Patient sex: F
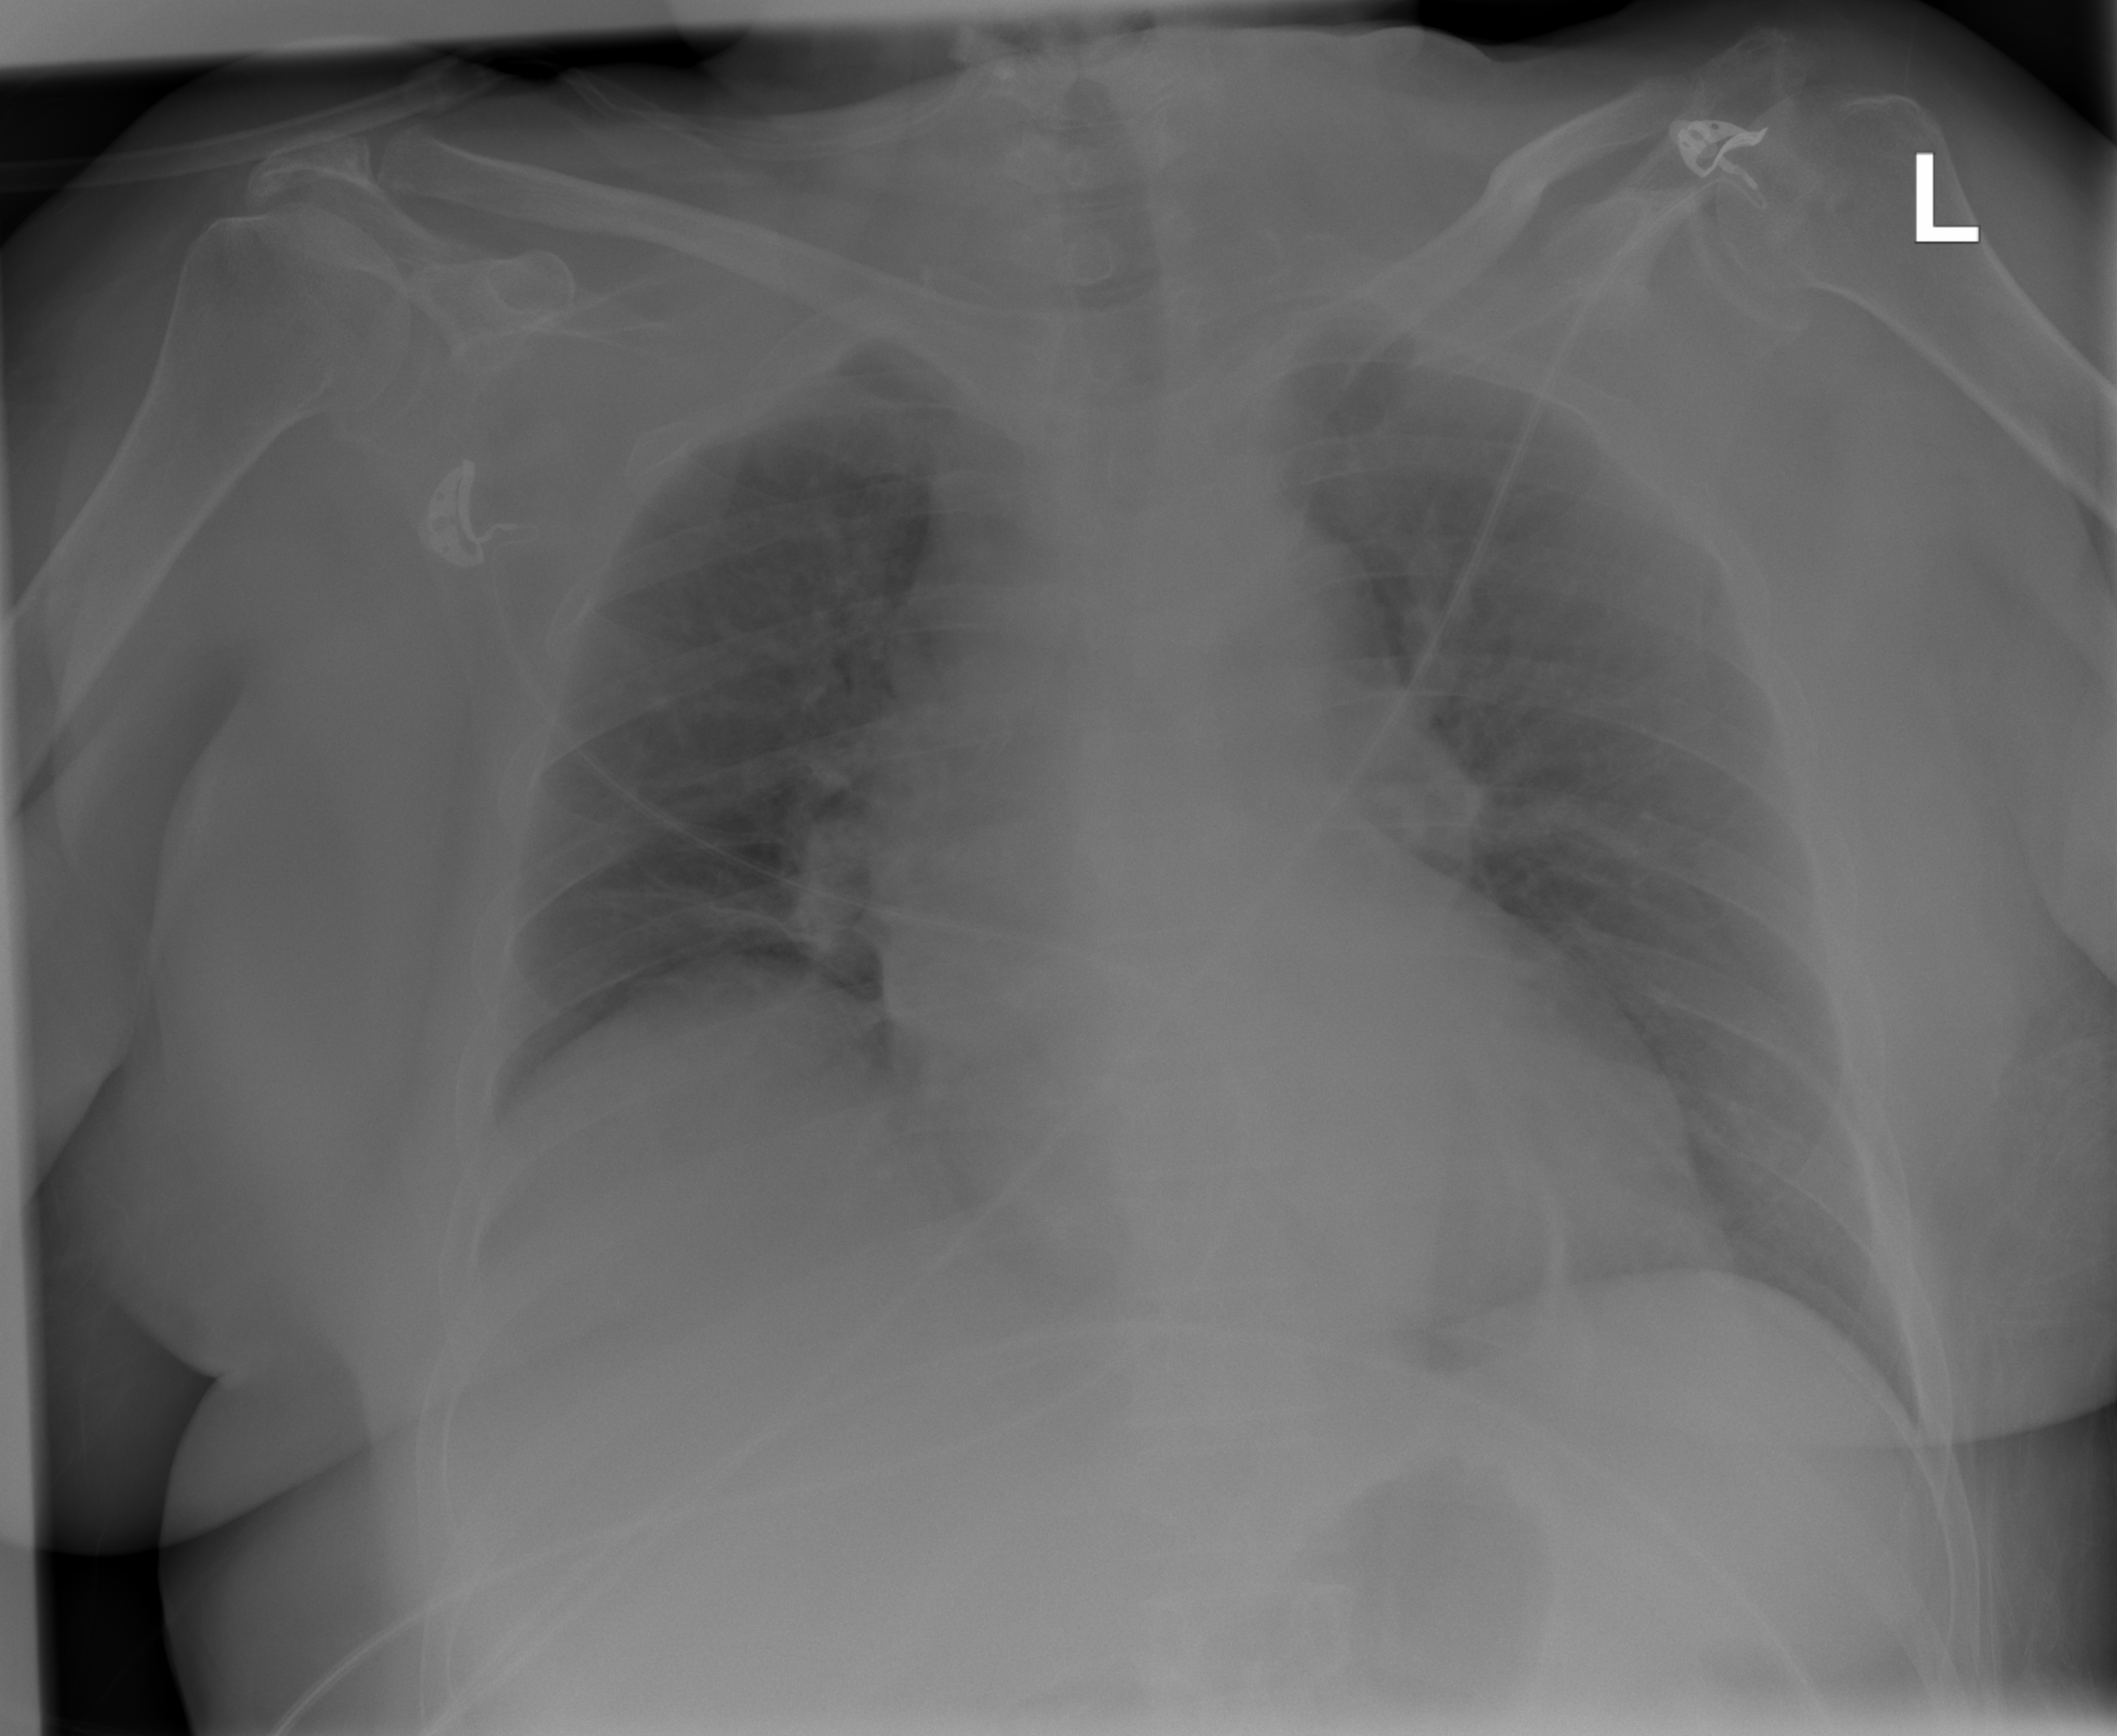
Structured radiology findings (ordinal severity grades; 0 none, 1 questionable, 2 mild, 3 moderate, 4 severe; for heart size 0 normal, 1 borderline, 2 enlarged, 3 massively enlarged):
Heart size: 0
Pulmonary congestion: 0
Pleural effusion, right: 0
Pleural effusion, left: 0
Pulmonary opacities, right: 0
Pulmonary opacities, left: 0
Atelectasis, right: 0
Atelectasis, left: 2